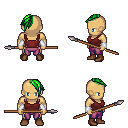
a pixel art fantasy rpg character, male body template, human, tanned skin, maroon pirate shirt, magenta pants, green long mohawk hairstyle, white cloth bracers, brown shoes, spear, four views (front, back, left, right), 2x2 character sprite sheet, small pixel art, hard edges, no anti-aliasing